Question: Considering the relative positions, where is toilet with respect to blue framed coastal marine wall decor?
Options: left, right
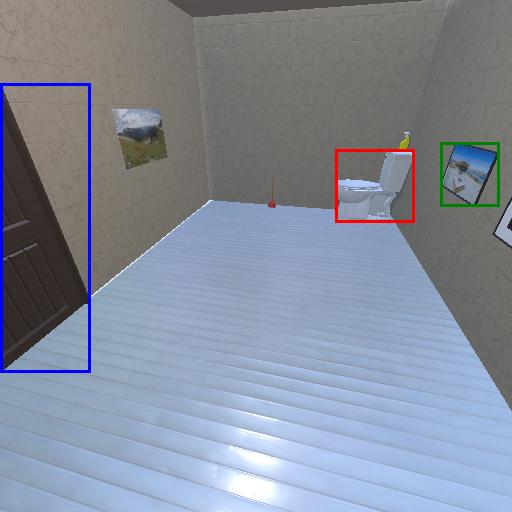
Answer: left